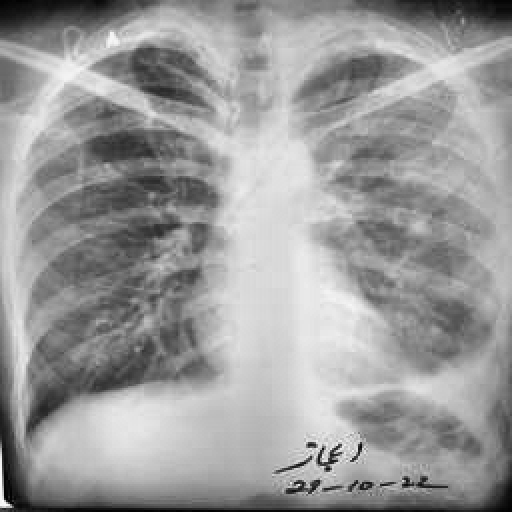
Finding: TUBERCULOSIS